The image is the raw time-domain waveform of a rolling-element bearing's vibration signal. Based on the visible evidence, which condition applies: normal, inner_race, outer_race, ball?
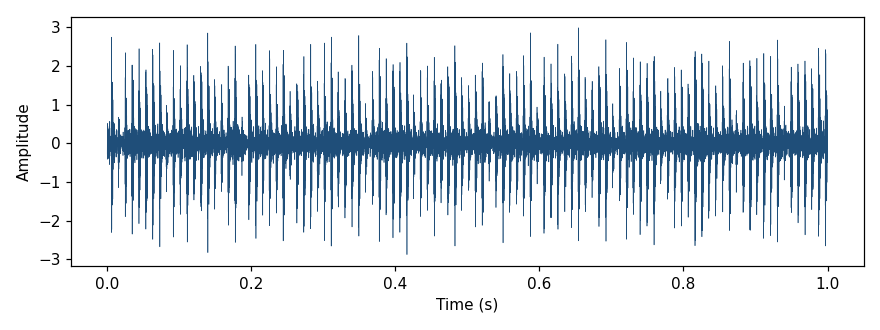
Answer: outer_race